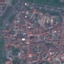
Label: Residential